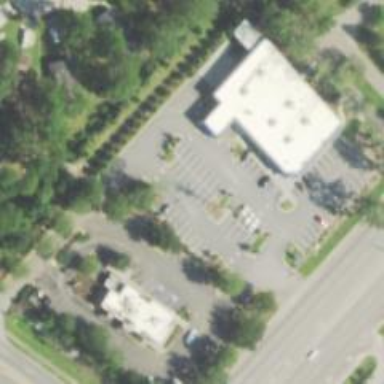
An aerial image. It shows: Retail area.